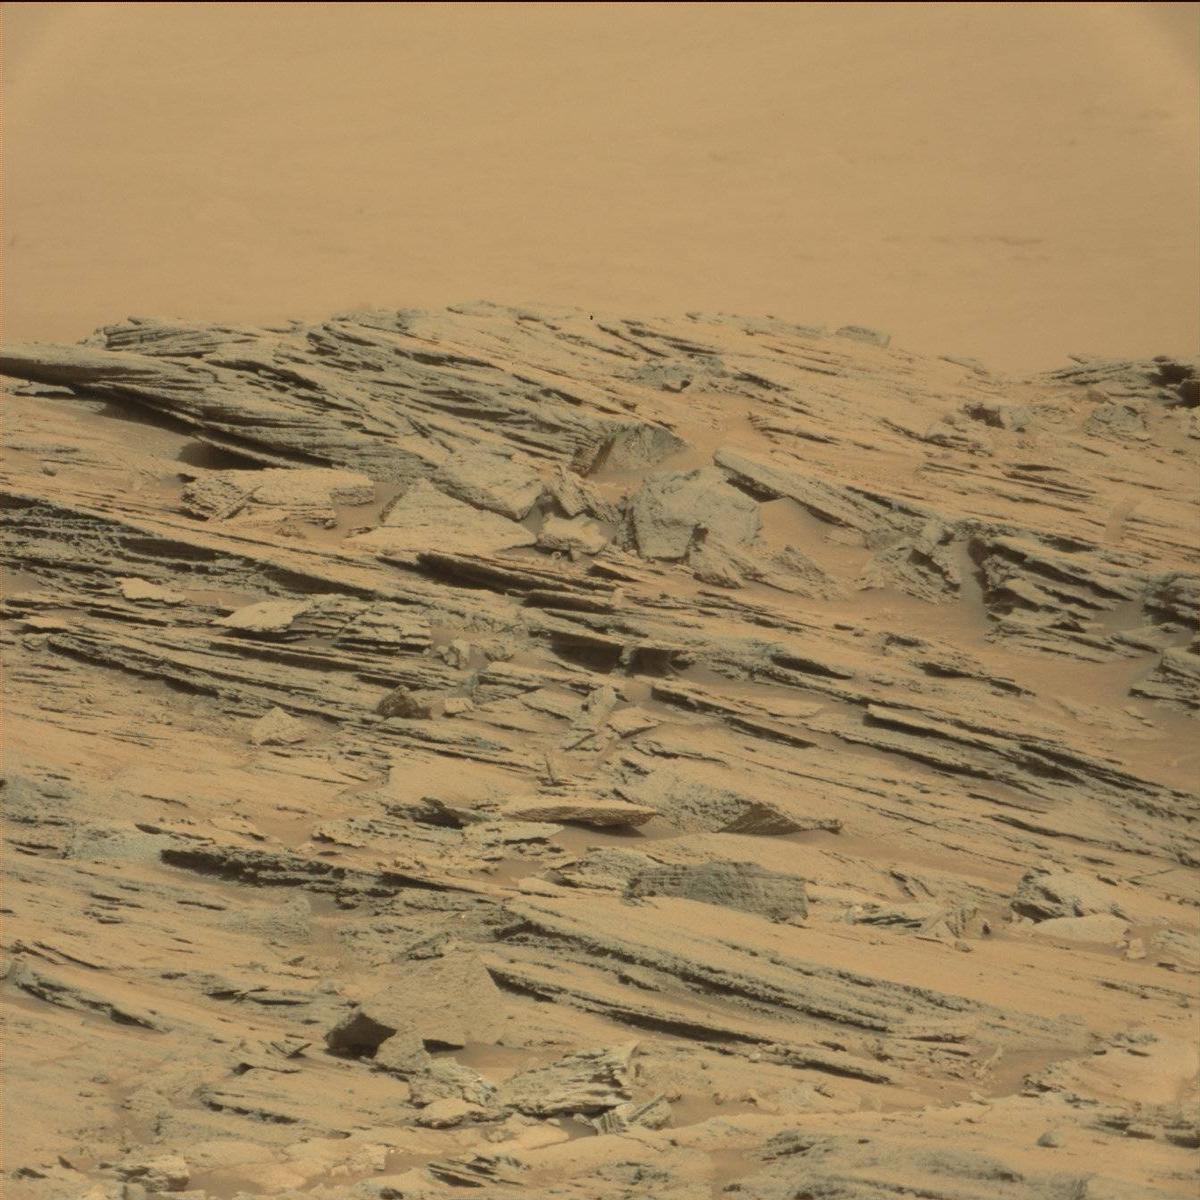
Terrain classes present: Bedrock, Ridge, Sand / Soil